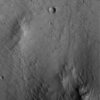
Label: not_dusty